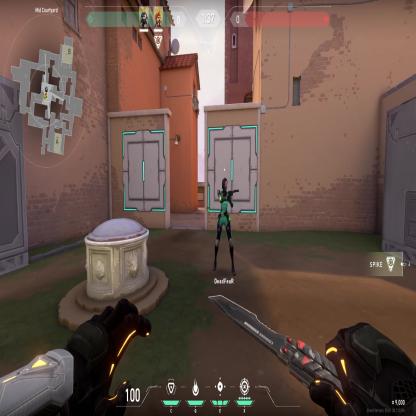
Label: teammate